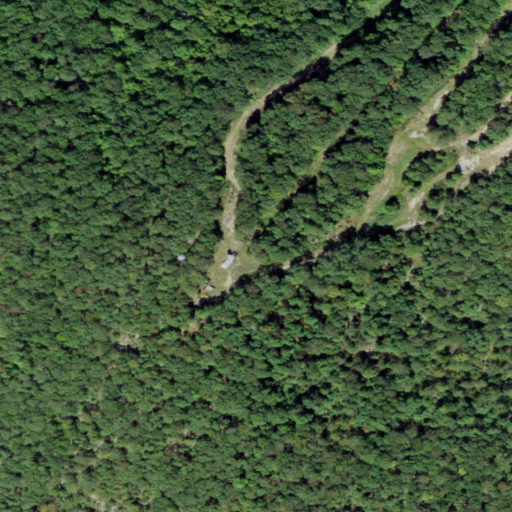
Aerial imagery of mountain in New York named Tiger Mountain containing deciduous forest and open development